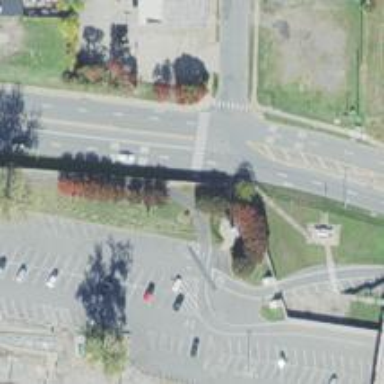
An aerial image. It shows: Marked crossing with zebra markings.